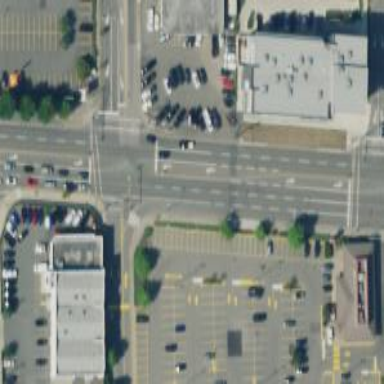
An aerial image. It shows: Secondary link road with asphalt surface.